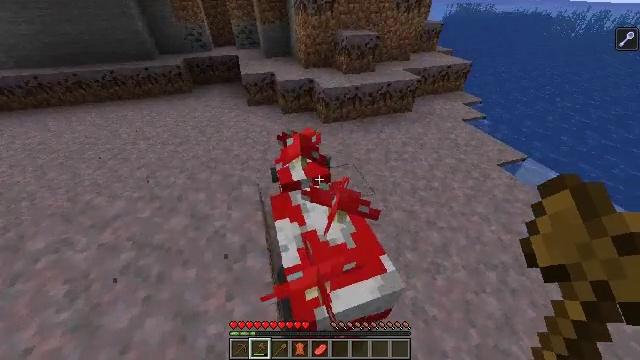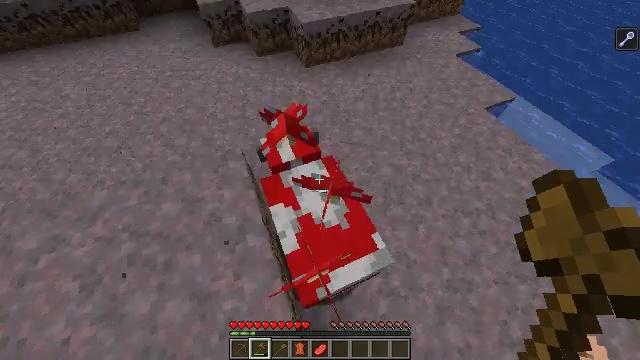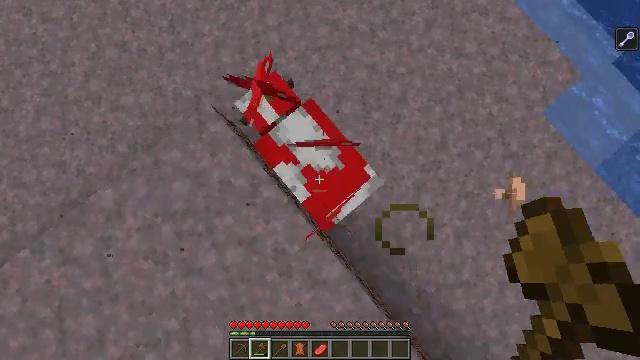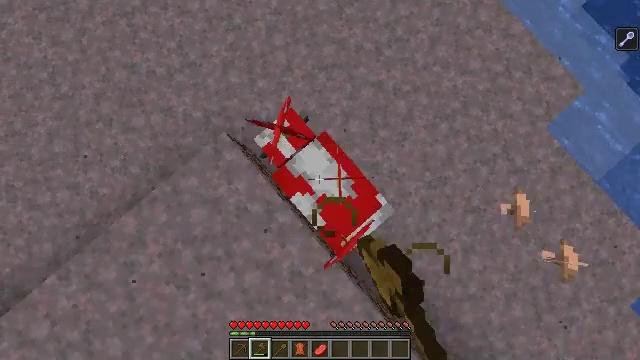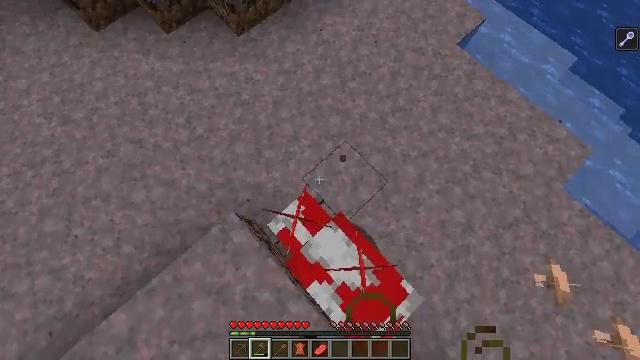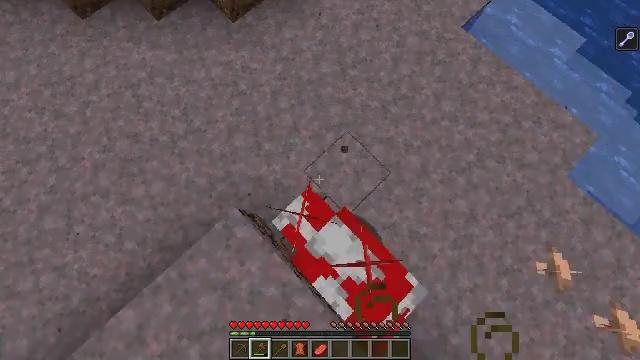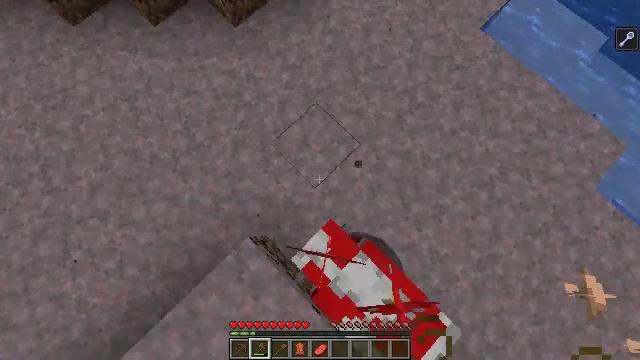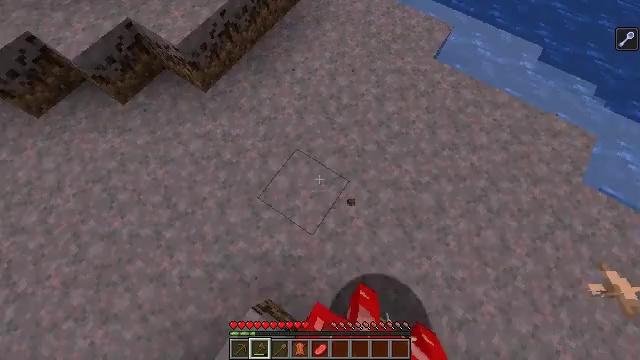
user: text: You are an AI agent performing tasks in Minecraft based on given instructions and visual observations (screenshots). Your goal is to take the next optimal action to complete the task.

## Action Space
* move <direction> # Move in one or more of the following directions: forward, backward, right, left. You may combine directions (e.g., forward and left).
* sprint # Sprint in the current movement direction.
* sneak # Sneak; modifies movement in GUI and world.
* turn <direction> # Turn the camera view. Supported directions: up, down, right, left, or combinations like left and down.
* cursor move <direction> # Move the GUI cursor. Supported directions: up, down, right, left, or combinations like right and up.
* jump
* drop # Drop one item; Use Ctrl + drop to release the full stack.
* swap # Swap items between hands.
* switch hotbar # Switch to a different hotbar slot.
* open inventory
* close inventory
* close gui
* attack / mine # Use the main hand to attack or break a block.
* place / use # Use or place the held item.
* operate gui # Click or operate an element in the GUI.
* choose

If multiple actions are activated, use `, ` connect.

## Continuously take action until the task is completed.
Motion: motion action
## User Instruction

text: Kill the mooshroom.
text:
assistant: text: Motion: move forward, sprint, turn right and down, jump
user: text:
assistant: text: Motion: turn right and down, attack / mine
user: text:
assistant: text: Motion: attack / mine
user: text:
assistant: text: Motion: turn right and up, attack / mine
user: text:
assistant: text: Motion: turn right and down
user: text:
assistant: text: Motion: no_op
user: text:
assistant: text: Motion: turn right and up
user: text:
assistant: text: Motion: no_op